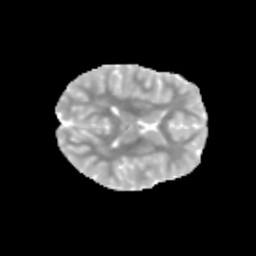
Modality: MD
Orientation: axial
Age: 10
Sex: female
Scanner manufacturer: siemens
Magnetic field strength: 3 T
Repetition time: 3.8 s
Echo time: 0.07 s